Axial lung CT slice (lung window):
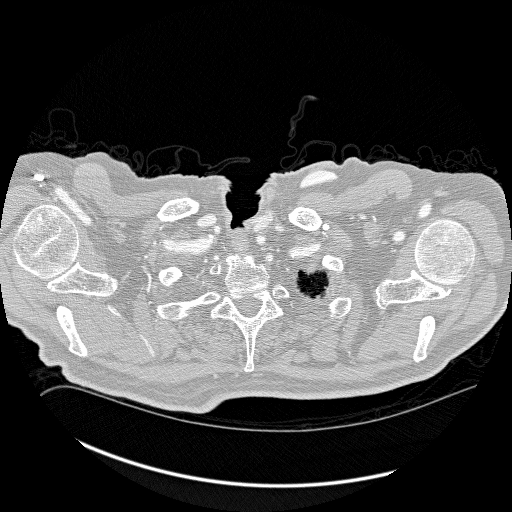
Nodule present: no